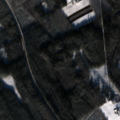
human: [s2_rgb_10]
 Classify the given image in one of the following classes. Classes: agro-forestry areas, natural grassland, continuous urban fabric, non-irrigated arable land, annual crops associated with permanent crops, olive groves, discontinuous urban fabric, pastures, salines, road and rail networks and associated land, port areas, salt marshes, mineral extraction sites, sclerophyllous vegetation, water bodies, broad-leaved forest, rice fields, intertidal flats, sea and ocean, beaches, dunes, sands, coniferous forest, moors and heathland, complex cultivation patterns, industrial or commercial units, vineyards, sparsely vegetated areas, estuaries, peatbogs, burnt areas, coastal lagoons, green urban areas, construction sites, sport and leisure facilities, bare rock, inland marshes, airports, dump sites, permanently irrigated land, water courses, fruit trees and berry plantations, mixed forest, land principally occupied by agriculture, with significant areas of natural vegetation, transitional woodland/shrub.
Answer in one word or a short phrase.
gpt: non-irrigated arable land, land principally occupied by agriculture, with significant areas of natural vegetation, coniferous forest, mixed forest, transitional woodland/shrub